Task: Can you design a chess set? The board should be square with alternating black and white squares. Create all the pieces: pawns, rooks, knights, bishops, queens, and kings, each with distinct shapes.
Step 694:
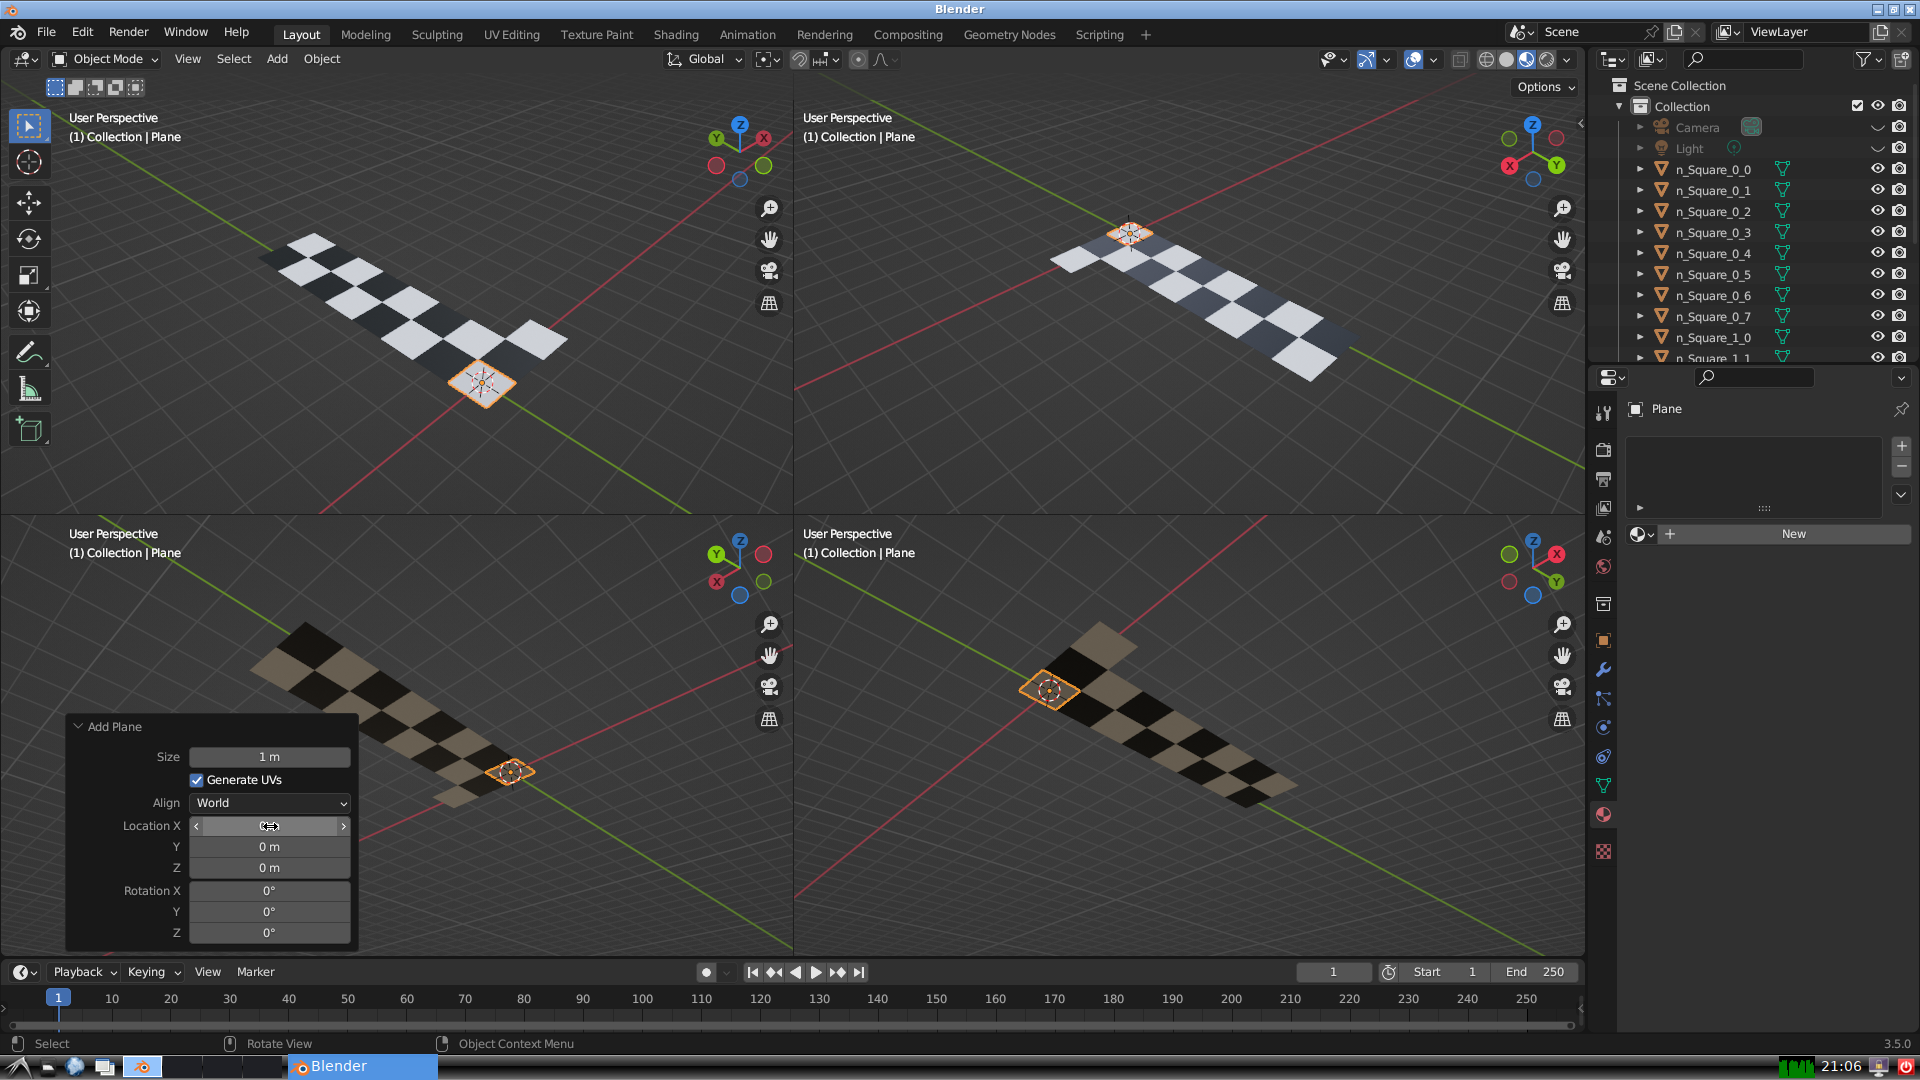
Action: click: no